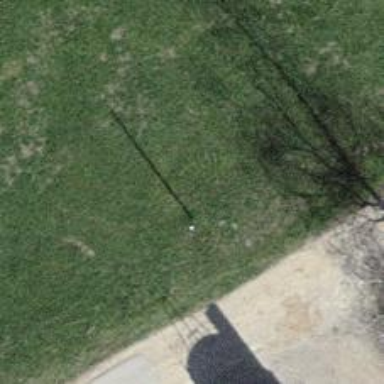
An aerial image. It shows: Power pole.